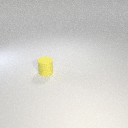
small yellow rubber cylinder